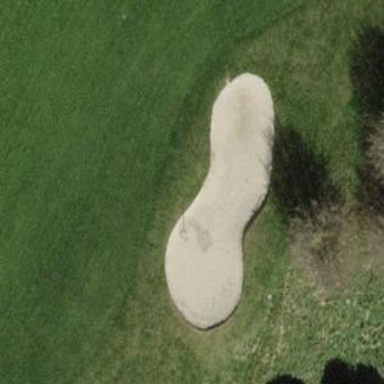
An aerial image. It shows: Sand bunker on golf course.